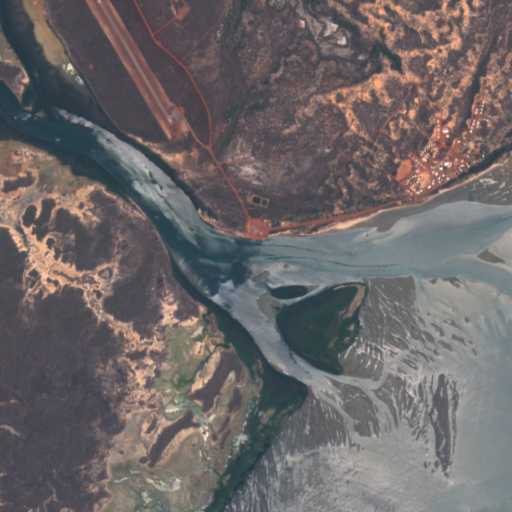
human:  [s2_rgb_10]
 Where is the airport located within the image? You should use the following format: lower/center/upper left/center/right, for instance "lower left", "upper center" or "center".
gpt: The airport is located in the upper left of the image.
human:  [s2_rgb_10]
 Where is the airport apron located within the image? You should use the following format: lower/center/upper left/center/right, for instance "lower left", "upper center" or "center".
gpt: The airport apron is located in the upper left of the image.
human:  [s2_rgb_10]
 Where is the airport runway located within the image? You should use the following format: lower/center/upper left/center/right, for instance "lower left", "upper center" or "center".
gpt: The airport runway is located in the upper left of the image.
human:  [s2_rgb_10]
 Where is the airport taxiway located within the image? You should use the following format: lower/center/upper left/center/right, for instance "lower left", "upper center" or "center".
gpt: The airport taxiway is located in the upper left of the image.
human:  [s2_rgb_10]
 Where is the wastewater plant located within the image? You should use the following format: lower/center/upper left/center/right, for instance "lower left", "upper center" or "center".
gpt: The wastewater plant is located in the center of the image.
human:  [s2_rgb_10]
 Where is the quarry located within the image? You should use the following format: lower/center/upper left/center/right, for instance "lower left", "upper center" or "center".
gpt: There is no quarry in the image.